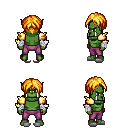
a pixel art fantasy rpg character, male body template, orc, green skin, gold arm armor, magenta pants, light blonde parted hairstyle, white cloth bandages, white slippers, four views (front, back, left, right), 2x2 character sprite sheet, small pixel art, hard edges, no anti-aliasing